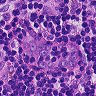
Metastatic tissue present: no